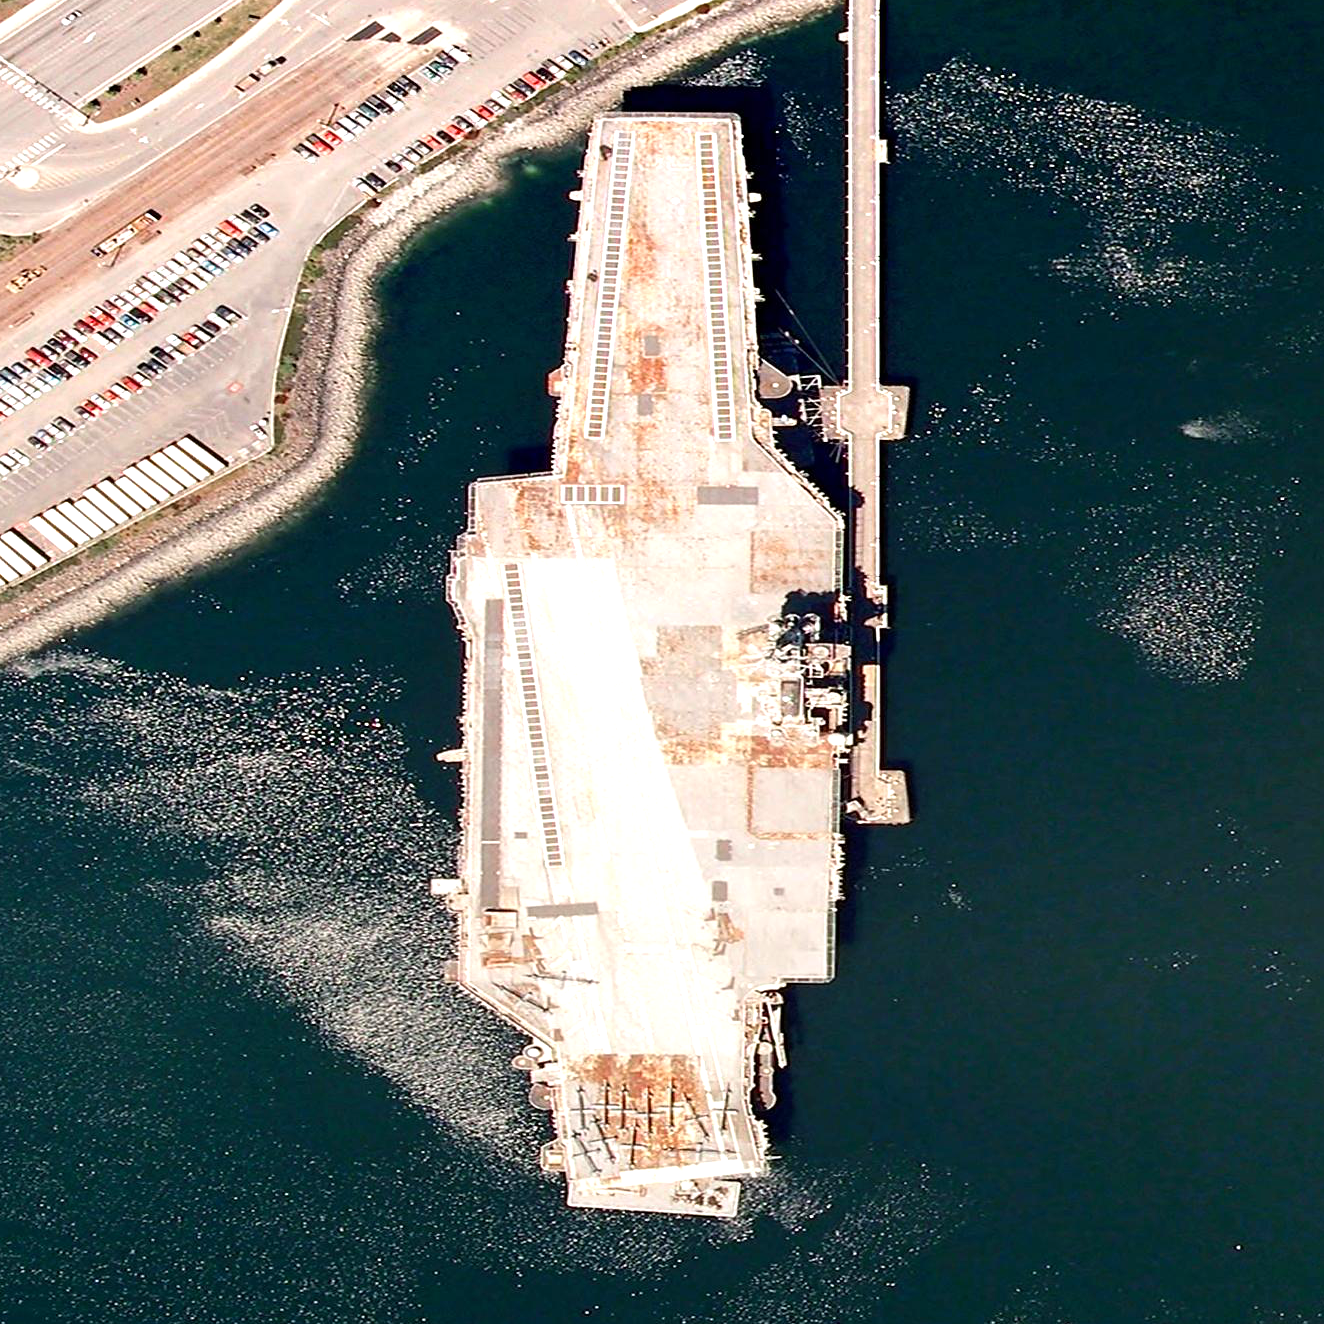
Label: aircraft_carrier